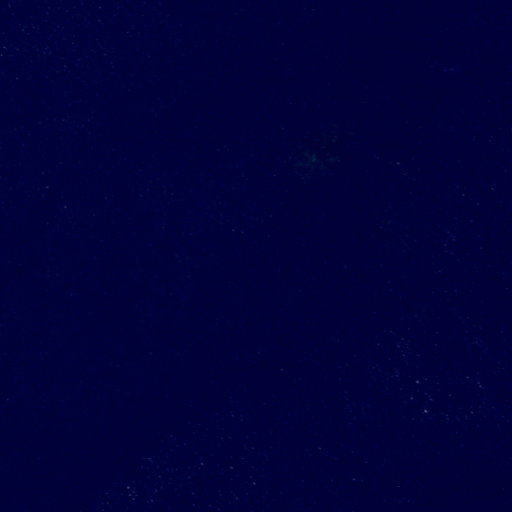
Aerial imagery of bar in New York named Third Brother Island Shoal containing only open water